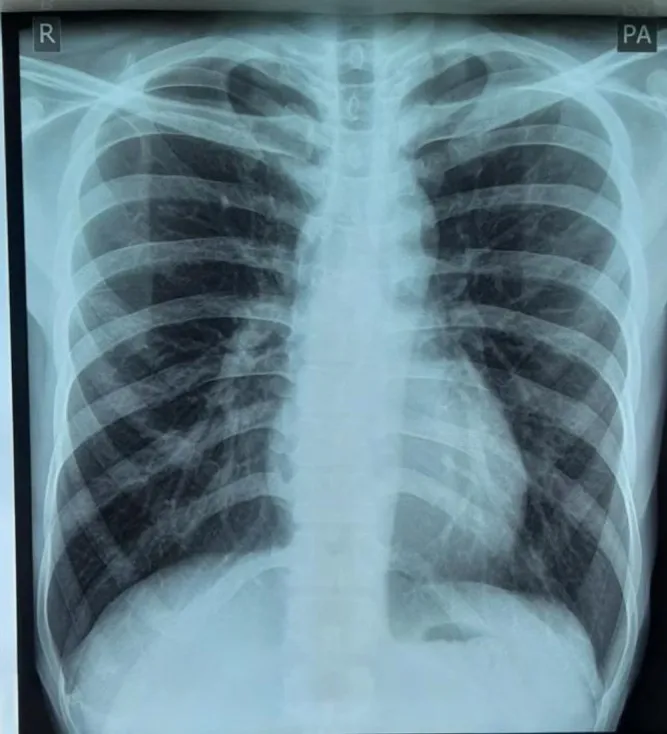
Radiological examination by posteroanterior chest X-ray did not show any abnormality.
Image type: radiology (x_ray)